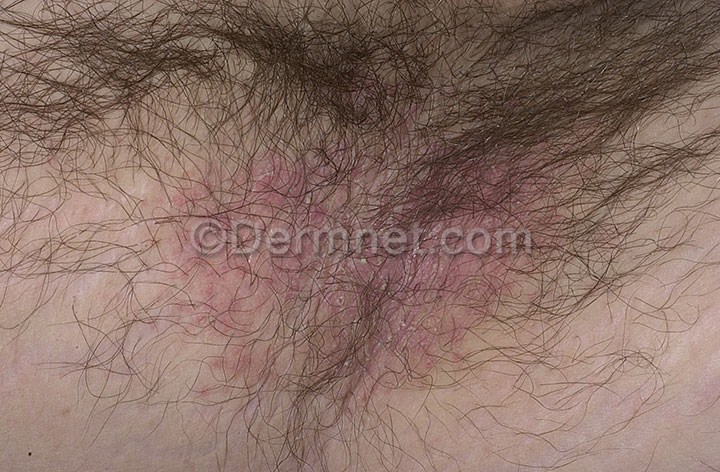
Disease: Tinea Ringworm Candidiasis and other Fungal Infections